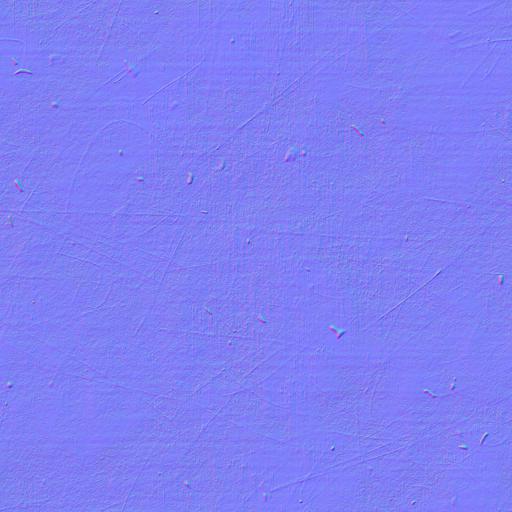
clean concrete dark smooth